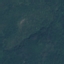
Land use / land cover: Forest